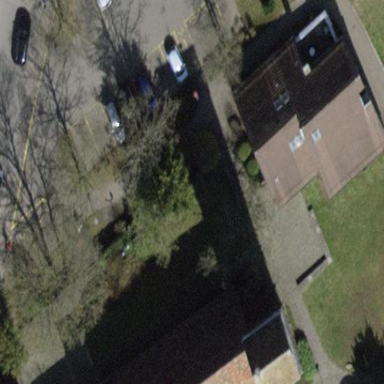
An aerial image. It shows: Parish hall serving as community center in building.